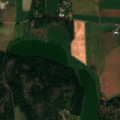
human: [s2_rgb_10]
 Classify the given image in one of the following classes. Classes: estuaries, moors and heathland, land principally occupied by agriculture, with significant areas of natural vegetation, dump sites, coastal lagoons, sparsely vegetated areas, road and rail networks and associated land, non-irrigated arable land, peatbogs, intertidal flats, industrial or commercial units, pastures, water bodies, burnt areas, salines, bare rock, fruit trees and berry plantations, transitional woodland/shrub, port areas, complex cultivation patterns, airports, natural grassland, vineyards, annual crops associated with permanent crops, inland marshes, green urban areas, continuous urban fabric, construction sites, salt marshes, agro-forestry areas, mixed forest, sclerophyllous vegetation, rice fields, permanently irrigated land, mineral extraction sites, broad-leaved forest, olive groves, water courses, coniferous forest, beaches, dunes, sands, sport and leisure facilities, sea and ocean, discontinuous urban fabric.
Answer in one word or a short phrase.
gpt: non-irrigated arable land, land principally occupied by agriculture, with significant areas of natural vegetation, mixed forest, sea and ocean